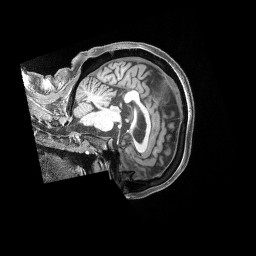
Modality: T1w
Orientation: sagittal
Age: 53
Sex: female
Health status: ill
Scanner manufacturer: siemens
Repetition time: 2.4 s
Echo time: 0.00231 s